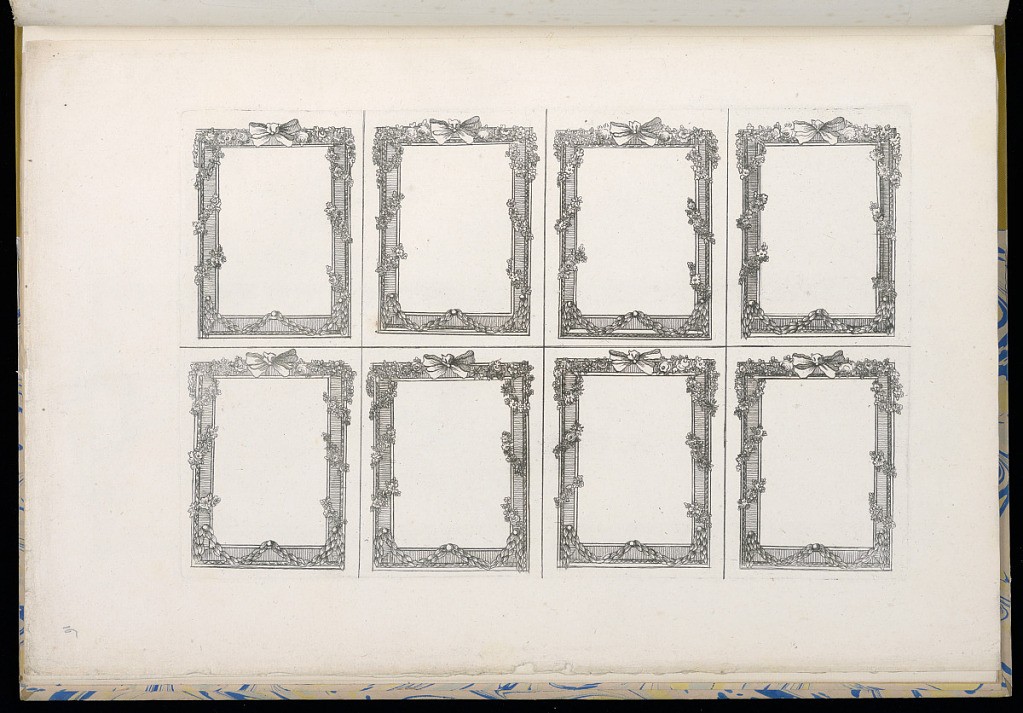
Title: Eight Ornamental Frame Designs
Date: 18th century
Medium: Etching on laid paper
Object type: Print
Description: Plate with rectangular frame repeated eight times across the page. The frame is decorated with ornament motifs including garland, ribbon, and roses.